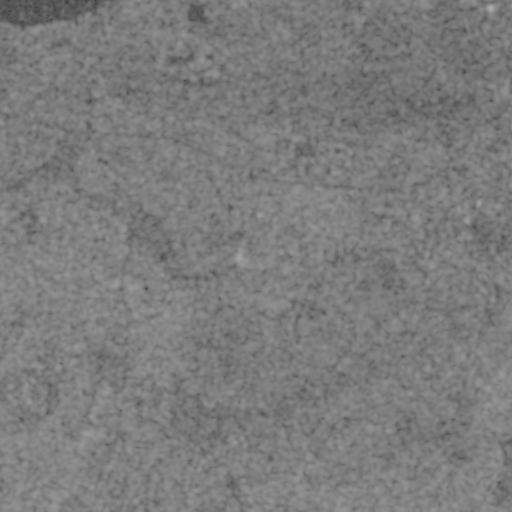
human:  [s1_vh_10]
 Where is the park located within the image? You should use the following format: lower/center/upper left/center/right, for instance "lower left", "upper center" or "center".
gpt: The park is located in the upper right of the image.
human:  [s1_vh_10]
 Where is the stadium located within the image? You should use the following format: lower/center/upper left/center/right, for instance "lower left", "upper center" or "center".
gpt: The stadium is located in the center right of the image.
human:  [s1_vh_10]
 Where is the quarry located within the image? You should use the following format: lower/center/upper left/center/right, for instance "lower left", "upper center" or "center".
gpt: There is no quarry in the image.

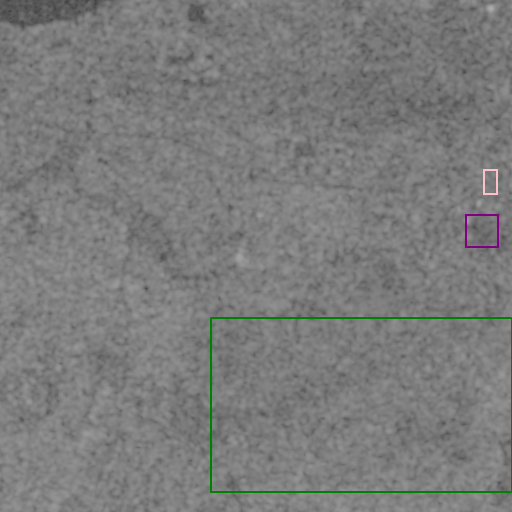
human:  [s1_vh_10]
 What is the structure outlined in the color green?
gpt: The structure outlined in green is a crop field.
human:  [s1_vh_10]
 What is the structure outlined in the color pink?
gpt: The structure outlined in pink is a park.
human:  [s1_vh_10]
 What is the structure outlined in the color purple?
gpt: The structure outlined in purple is a stadium.
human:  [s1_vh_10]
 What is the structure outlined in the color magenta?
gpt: There is no magenta outline.